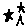
Label: star